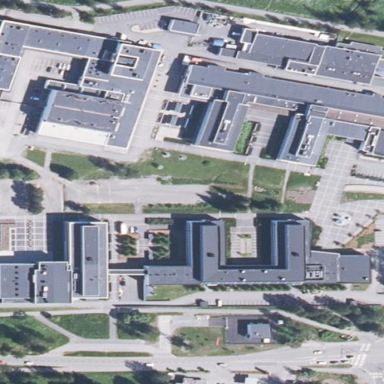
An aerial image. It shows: College or university.